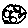
Label: moon